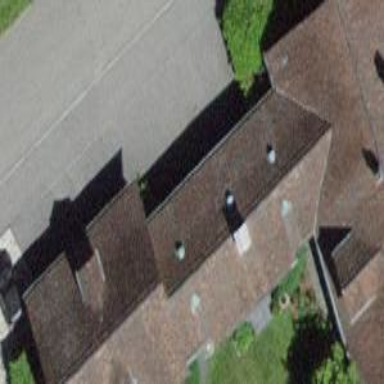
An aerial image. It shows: Building with gabled roof made of roof tiles.